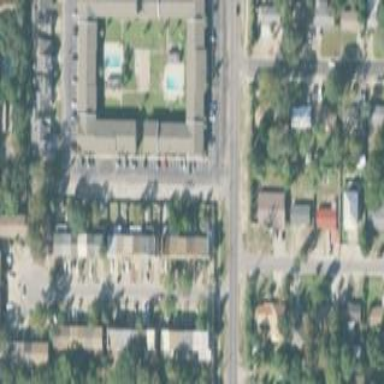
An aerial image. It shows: Urban residential area.